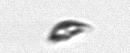
Label: Cryptophyta